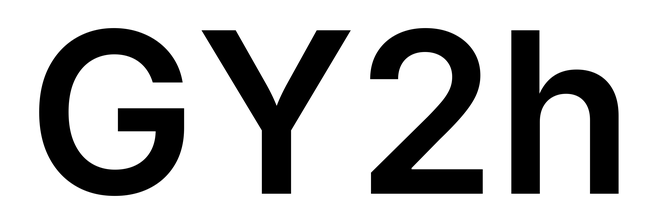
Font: Inter_SemiBold